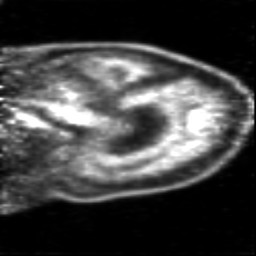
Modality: PET
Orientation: sagittal
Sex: male
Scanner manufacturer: siemens